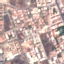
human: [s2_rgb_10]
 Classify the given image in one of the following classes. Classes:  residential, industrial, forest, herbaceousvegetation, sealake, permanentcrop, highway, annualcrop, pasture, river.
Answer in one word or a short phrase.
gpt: Residential